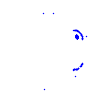
Particle: pion